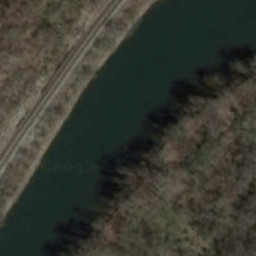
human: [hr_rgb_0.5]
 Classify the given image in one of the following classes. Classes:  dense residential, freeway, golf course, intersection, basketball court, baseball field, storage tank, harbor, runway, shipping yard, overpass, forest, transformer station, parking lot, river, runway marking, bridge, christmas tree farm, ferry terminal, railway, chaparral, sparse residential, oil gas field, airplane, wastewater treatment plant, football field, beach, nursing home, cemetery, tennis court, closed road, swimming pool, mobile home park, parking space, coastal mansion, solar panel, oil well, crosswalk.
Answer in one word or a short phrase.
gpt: river